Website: crate-barrel
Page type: stored-credit-cards
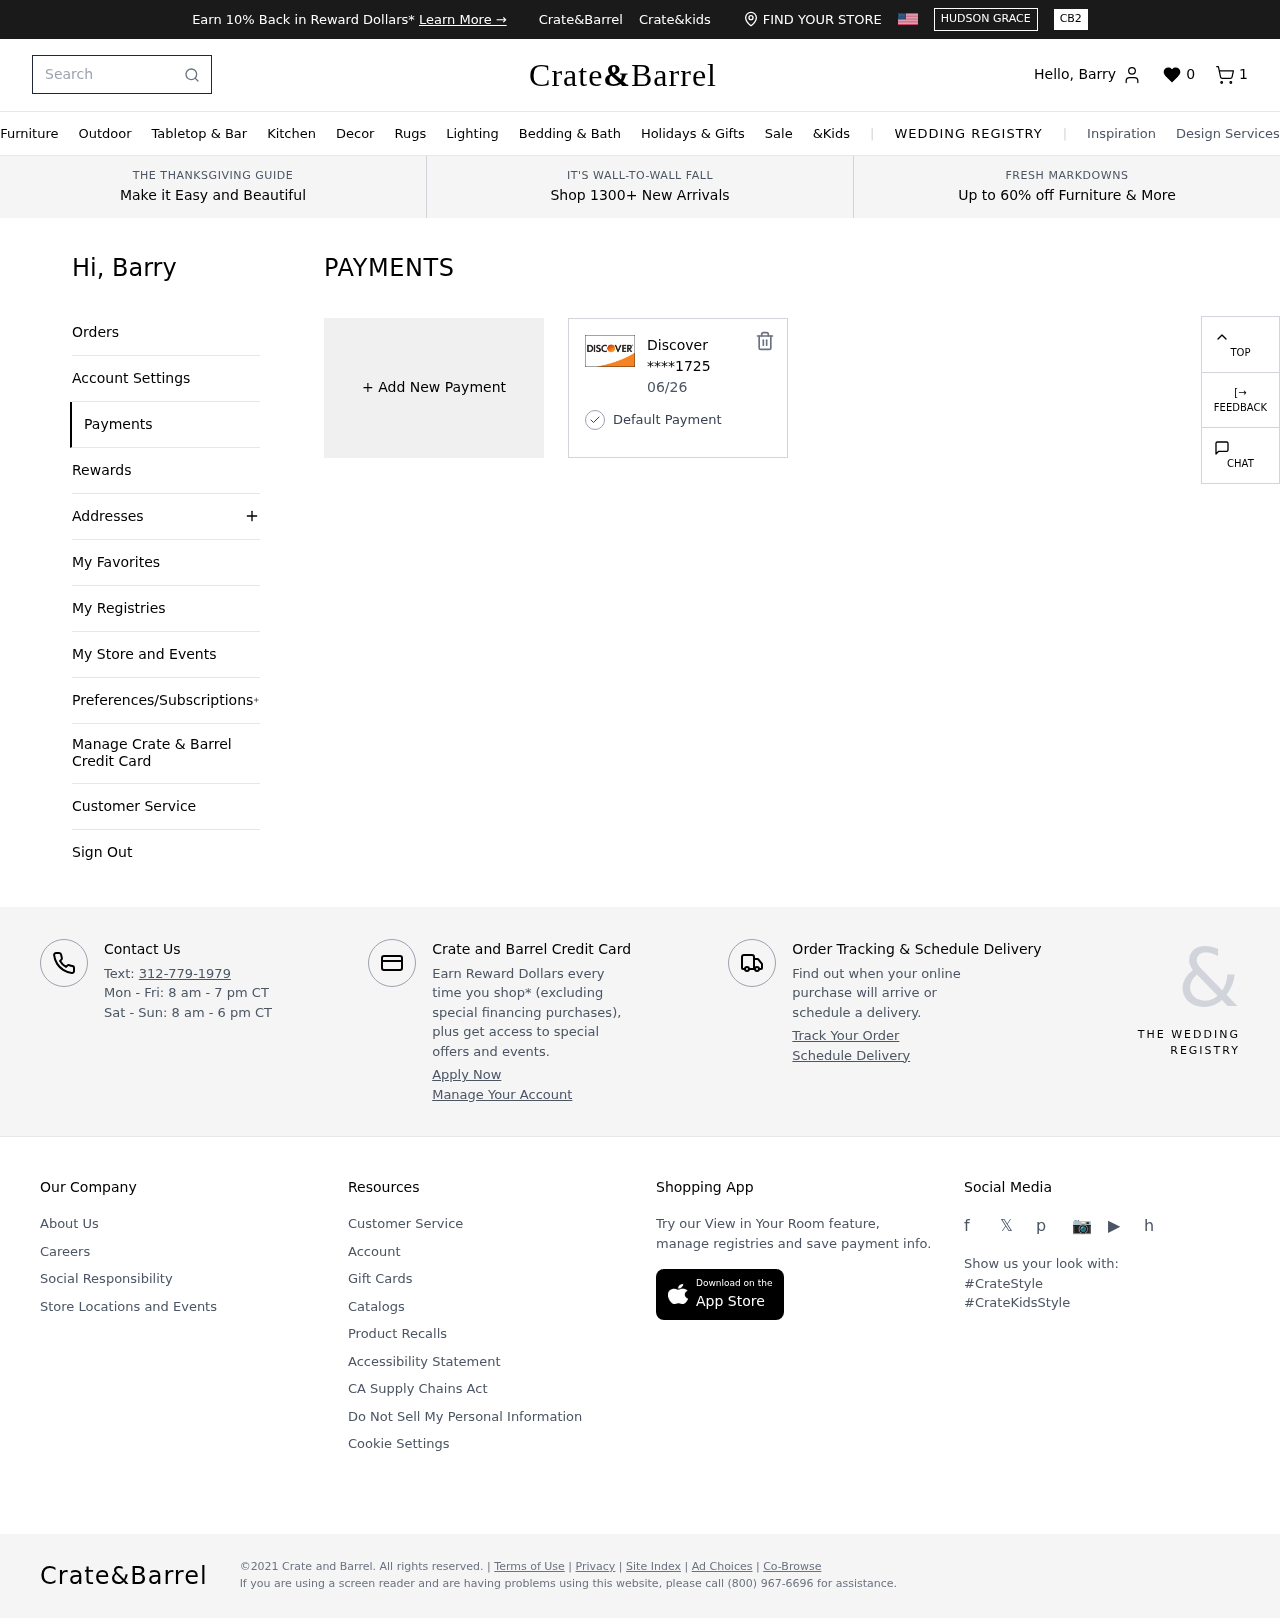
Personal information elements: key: PII_CARD_EXPIRY
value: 06/26
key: PII_CARD_LAST4
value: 1725
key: PII_CARD_TYPE
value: Discover
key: PII_FIRSTNAME
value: Barry
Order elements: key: ORDER_NUM_ITEMS
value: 1
Search elements: key: HEADER_SEARCH
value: Search
Other elements: key: FAVORITES_COUNT
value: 0